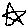
Label: star